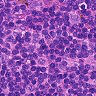
Metastatic tissue present: no